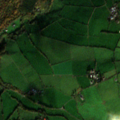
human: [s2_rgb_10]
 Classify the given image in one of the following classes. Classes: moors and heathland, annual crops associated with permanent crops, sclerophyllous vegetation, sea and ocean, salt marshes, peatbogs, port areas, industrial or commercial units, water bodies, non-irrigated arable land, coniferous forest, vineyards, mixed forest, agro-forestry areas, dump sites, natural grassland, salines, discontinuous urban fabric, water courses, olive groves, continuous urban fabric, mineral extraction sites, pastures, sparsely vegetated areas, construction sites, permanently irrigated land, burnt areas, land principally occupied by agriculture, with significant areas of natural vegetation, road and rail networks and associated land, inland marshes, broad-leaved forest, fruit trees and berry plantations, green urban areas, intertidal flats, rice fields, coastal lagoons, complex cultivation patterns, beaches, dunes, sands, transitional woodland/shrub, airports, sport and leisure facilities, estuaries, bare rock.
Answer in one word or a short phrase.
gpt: pastures, mixed forest